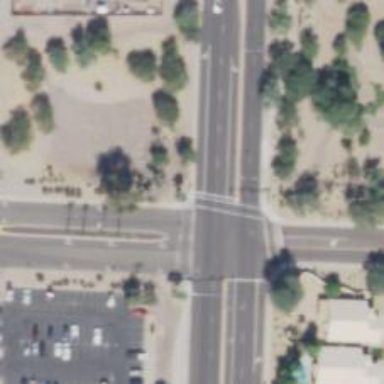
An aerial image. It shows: Solid stop line on the road marking.